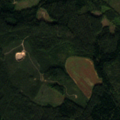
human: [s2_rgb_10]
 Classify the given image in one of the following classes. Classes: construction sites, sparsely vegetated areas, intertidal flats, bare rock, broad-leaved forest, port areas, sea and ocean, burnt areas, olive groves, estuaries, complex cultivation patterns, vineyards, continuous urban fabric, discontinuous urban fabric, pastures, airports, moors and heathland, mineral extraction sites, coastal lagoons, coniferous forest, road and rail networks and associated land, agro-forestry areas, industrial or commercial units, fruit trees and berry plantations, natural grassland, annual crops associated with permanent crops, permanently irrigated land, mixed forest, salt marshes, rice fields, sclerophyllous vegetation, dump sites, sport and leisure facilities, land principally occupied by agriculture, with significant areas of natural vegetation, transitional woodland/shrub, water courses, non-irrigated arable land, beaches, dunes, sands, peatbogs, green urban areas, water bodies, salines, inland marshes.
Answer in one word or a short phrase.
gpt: coniferous forest, mixed forest, transitional woodland/shrub